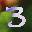
Label: 3